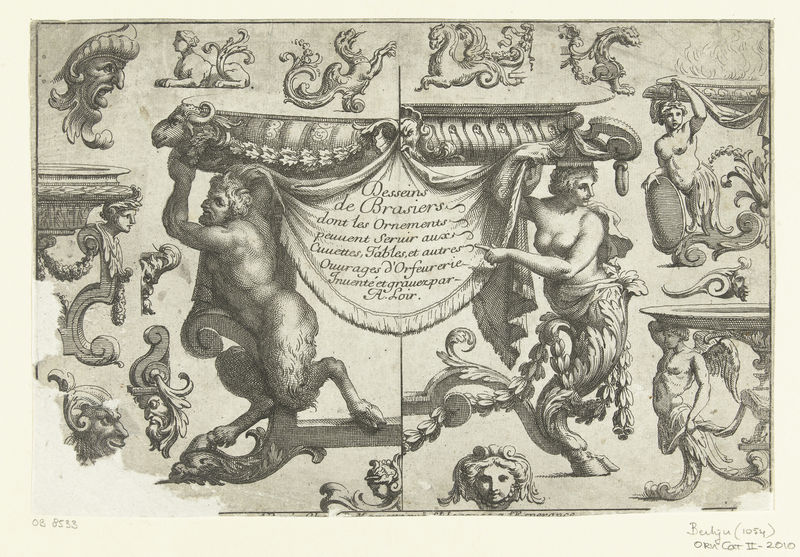
Titel: Titelblad: Desseins de brasiers dont les ornements peuvent servir aux cuvettes, tables et autres ouvrages d'orfevrerie
Künstler: Alexis (I) Loir
Standort: Amsterdam
Institution: Rijksmuseum
Schlagwörter: gravure, decor, bouc, decoration, pan, sirène, bas-reielf